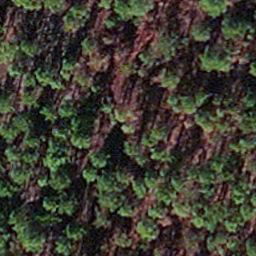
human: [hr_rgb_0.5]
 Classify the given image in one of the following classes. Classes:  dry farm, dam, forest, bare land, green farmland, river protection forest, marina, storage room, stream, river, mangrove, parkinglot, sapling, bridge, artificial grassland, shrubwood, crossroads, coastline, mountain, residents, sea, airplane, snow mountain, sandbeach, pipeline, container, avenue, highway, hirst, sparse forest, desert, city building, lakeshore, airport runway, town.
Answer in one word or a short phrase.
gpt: sapling